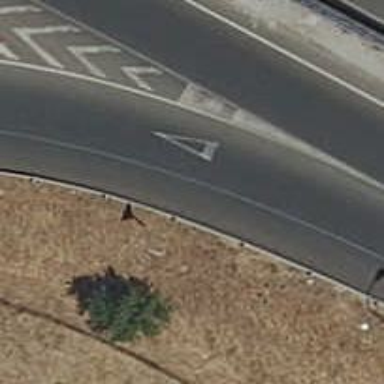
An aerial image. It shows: Road with "give way" sign.